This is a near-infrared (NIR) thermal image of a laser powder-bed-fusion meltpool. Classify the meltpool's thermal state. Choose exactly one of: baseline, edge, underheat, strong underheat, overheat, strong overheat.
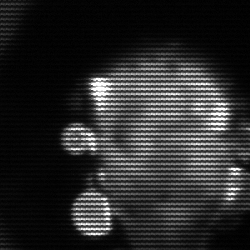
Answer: baseline